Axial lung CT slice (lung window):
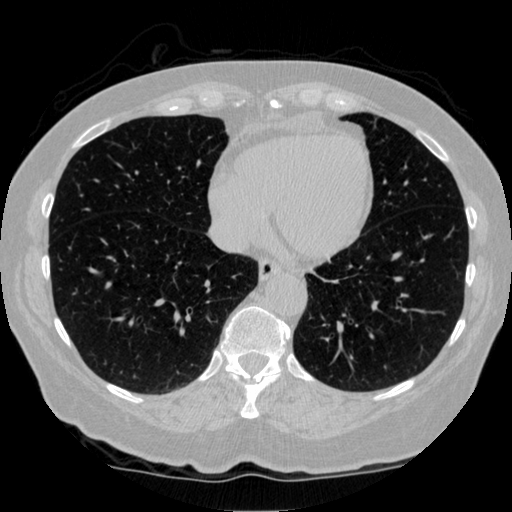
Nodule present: no